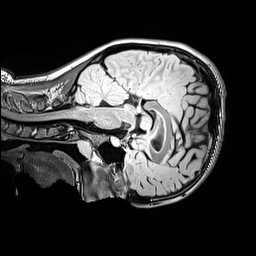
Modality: FLAIR
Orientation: sagittal
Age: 13
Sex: female
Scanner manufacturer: siemens
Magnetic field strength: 3 T
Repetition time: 5 s
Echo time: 0.388 s